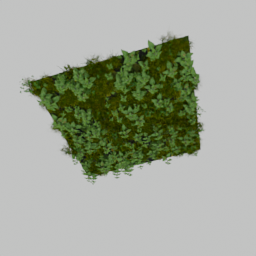
Label: nature